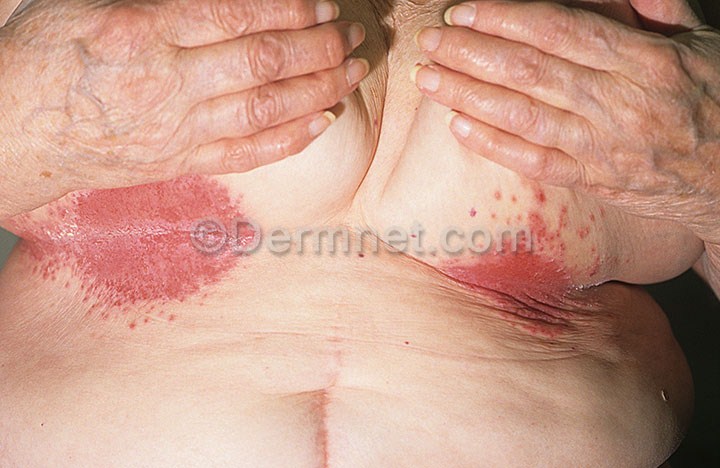
Disease: Tinea Ringworm Candidiasis and other Fungal Infections